Field crop: tomato
Growth stage: 1
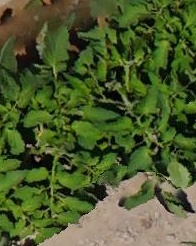
Species: tomato